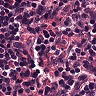
Metastatic tissue present: no